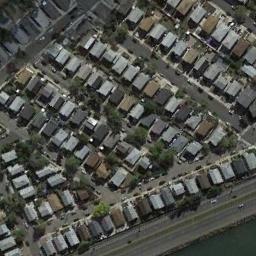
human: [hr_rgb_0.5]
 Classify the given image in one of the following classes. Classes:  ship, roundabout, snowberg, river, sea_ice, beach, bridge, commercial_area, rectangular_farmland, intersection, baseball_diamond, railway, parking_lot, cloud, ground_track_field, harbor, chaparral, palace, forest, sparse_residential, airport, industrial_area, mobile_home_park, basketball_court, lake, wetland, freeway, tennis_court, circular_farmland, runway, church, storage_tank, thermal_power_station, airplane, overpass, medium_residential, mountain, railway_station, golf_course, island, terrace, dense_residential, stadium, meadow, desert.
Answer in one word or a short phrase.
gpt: dense_residential